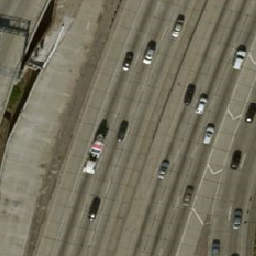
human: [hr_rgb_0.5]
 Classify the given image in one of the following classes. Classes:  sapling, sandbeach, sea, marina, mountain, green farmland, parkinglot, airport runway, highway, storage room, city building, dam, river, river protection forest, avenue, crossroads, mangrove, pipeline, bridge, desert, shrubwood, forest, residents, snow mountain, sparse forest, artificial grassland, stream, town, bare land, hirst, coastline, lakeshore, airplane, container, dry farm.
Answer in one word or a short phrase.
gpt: highway